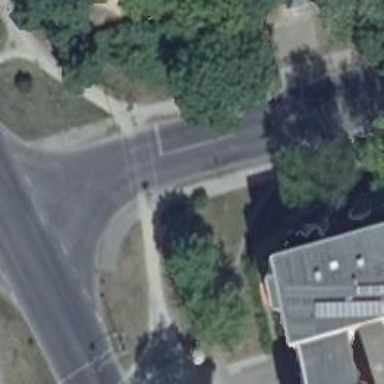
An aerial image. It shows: Road with traffic signals at crossing.